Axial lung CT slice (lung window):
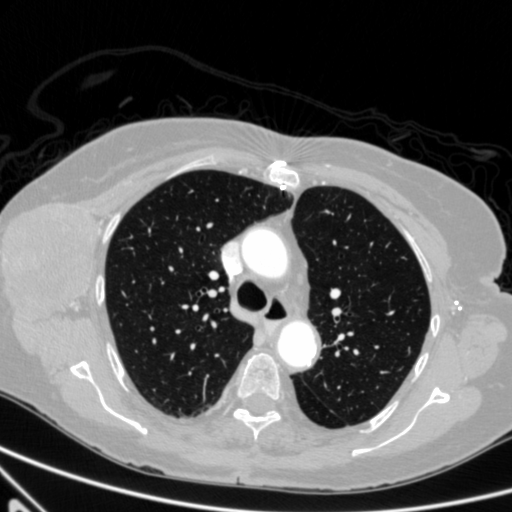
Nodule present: no